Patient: sex F, age 58
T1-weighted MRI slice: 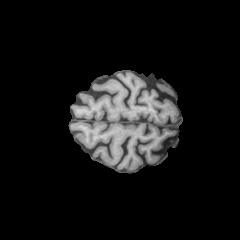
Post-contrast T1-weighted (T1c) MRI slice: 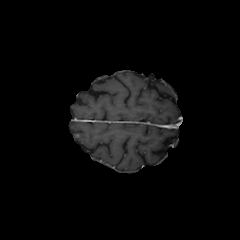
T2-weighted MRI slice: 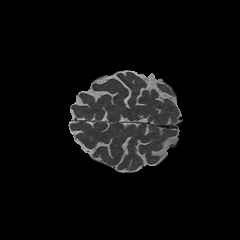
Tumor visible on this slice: no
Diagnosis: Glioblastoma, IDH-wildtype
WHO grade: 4